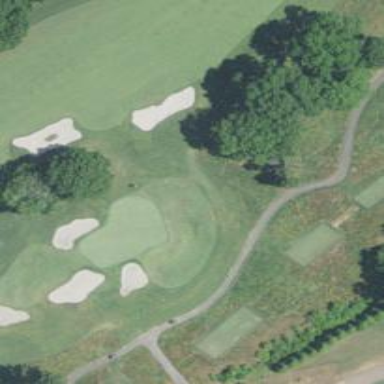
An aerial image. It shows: Golf hole.